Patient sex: M
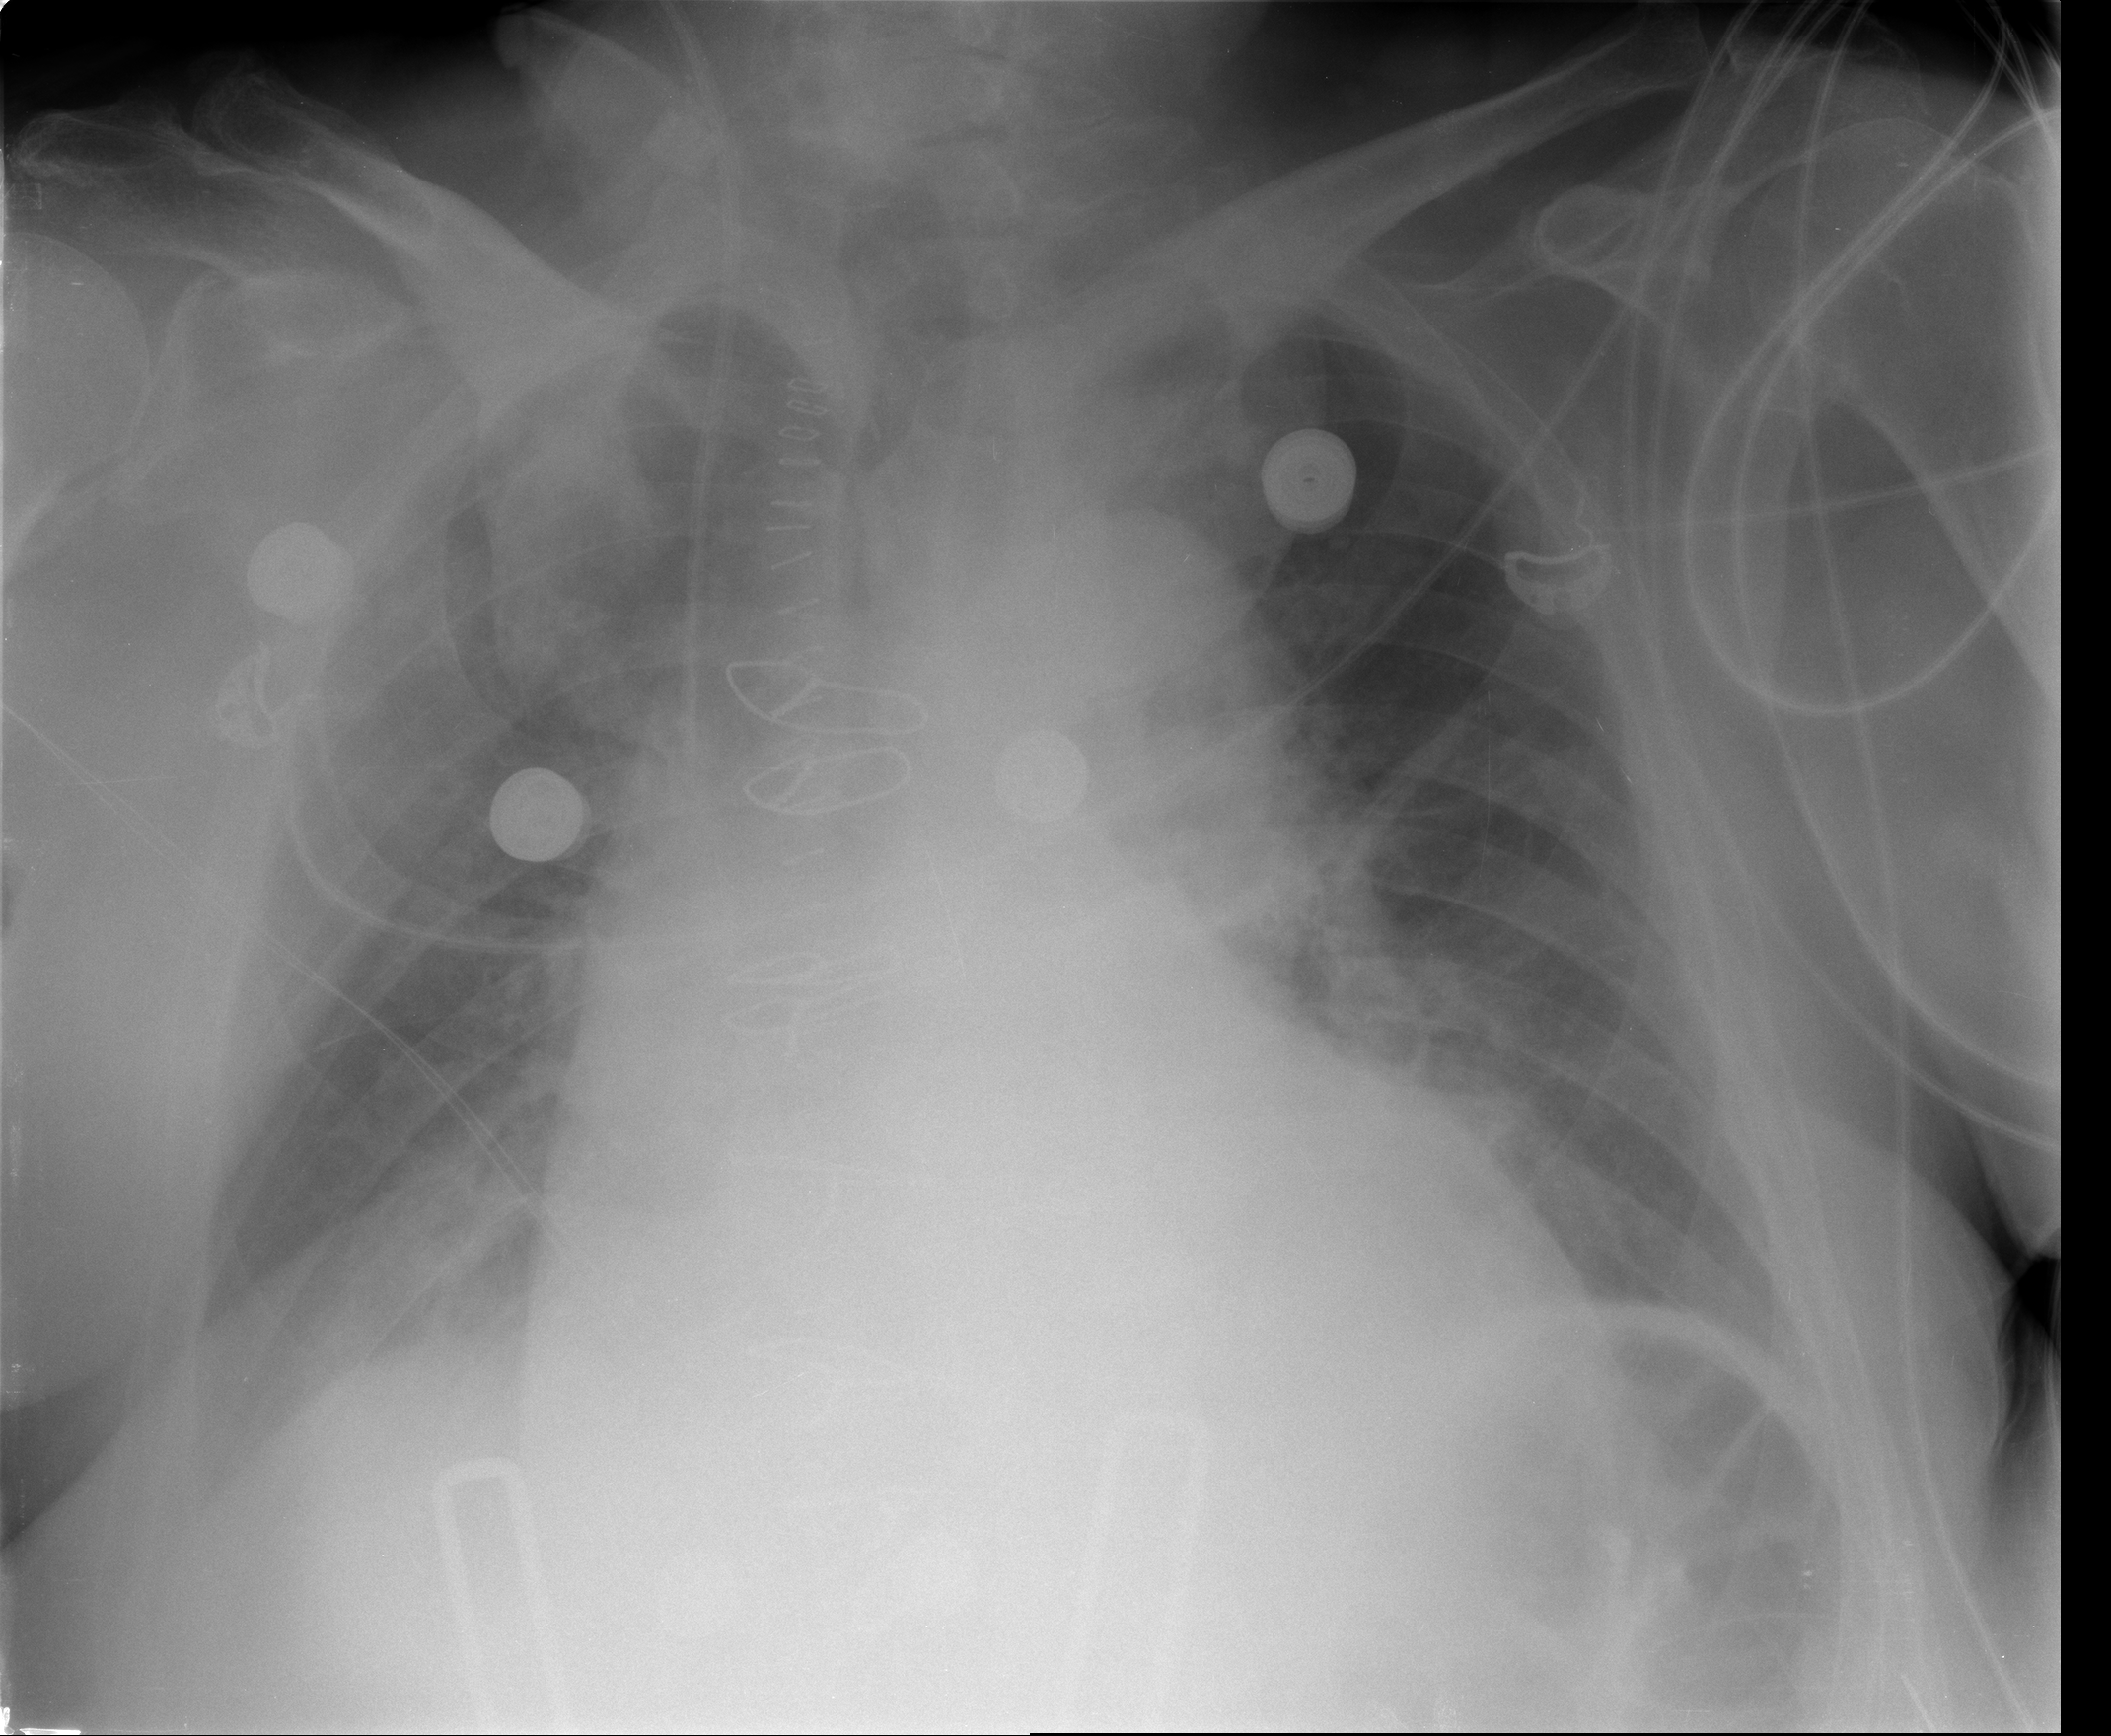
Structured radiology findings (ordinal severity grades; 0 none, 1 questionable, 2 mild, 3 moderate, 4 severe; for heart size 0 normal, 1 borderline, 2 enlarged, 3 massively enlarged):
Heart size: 2
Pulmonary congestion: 2
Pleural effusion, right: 1
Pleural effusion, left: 1
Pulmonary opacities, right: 2
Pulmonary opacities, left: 0
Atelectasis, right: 2
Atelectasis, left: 0